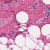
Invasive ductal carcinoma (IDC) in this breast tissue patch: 0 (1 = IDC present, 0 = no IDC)